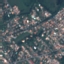
Land use / land cover: Residential